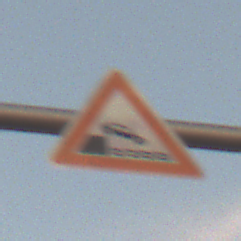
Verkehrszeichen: Ufer
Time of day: SunriseSunset
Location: Outdoor (Nature)
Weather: PartlyCloudy
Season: NotSpecified
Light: Natural